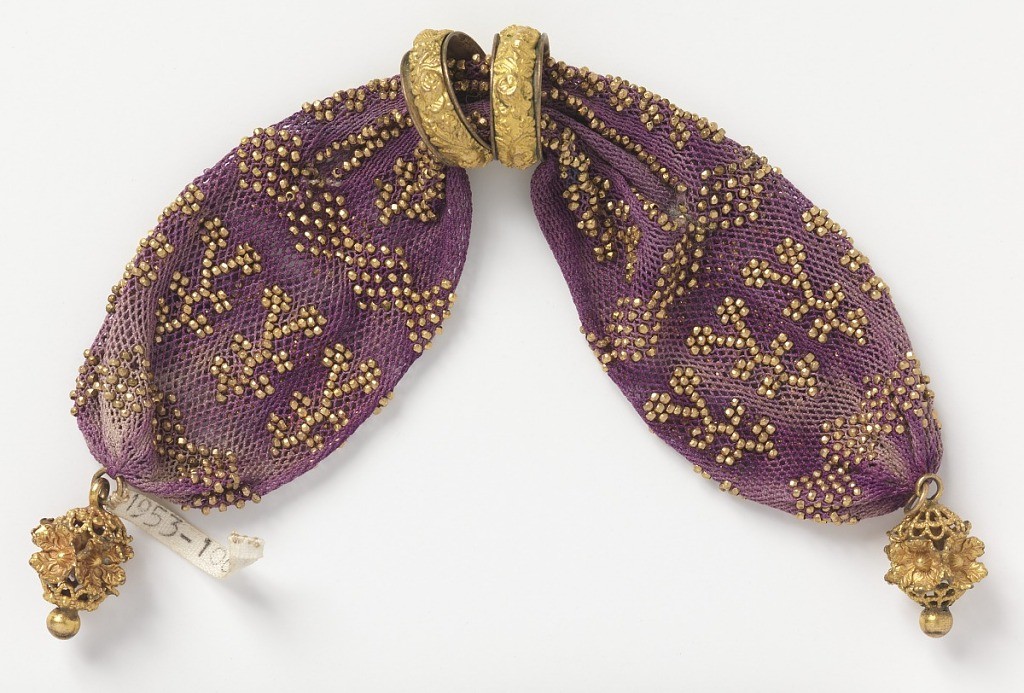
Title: Miser's purse
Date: early 19th century
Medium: silk, metal Technique: crocheted
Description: Violet-red crocheted silk ornamented with gold beads in pattern of sprigs and diamond-shaped bars. Side opening controlled with two gold rings with rose pattern in relief. Gold filigree work at each end.